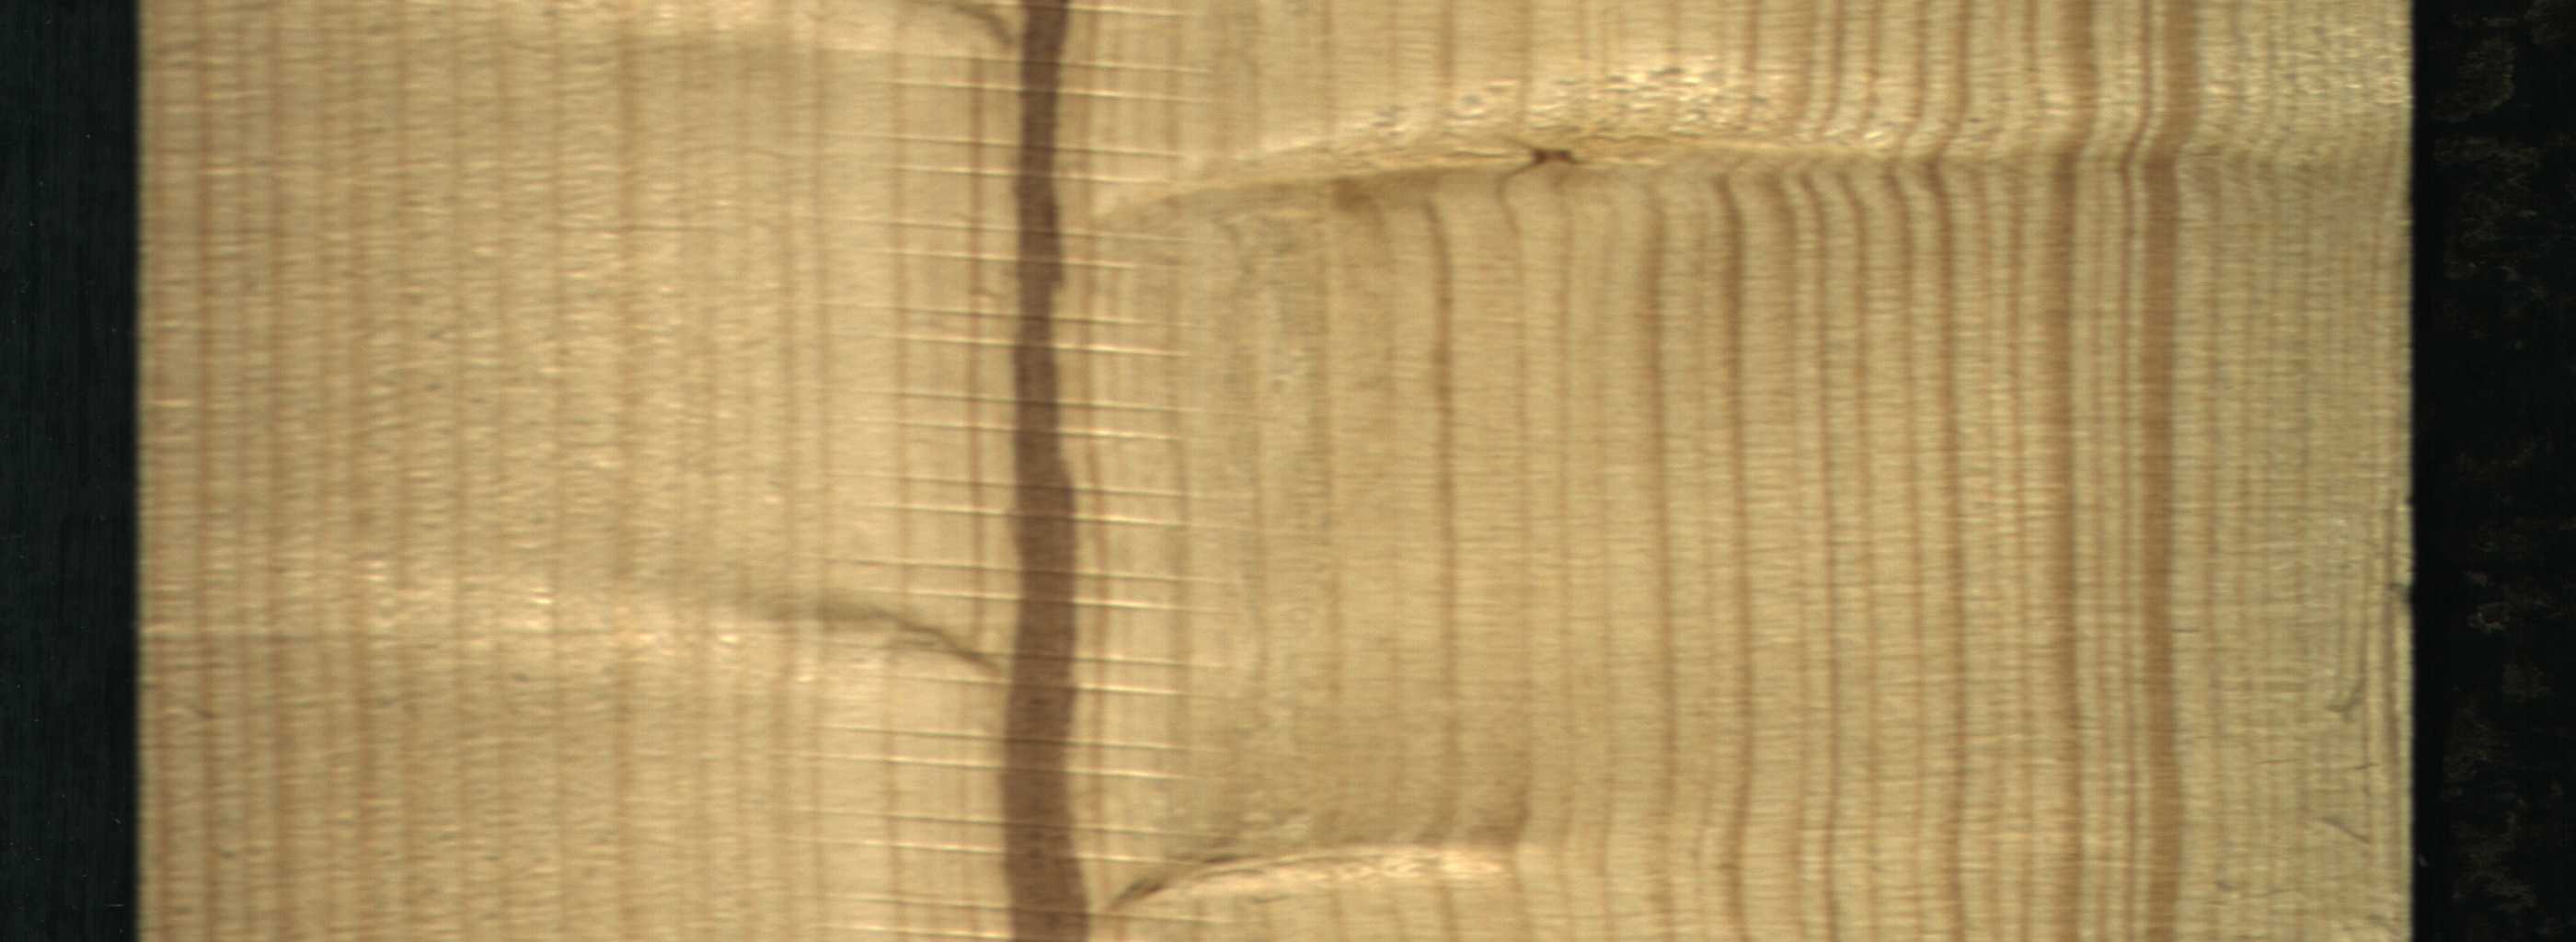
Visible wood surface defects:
Marrow
Live_Knot
Live_Knot